Question: i have a <URL>. Here are some example rows:
'''
computer 2015-11-26 08:47:00 86
computer 2015-11-26 08:48:00 78
computer 2015-11-26 08:49:00 61
computer 2015-11-26 08:50:00 50
computer 2015-11-26 08:51:00 53
computer 2015-11-26 08:52:00 61
computer 2015-11-26 08:53:00 60
computer 2015-11-26 08:54:00 50
computer 2015-11-26 08:55:00 91
computer 2015-11-26 08:56:00 99
computer 2015-11-26 08:57:00 75
computer 2015-11-26 08:58:00 105
computer 2015-11-26 08:59:00 67
computer 2015-11-26 09:00:00 63
'''
I want to plot line chart like this:

how can i do this?
i try <URL>, but i didnt do it
'''
plt.bar()
plt.xticks()
plt.ylabel()
plt.title()
plt.savefig()
plt.show()
'''
how can i devolop this code?
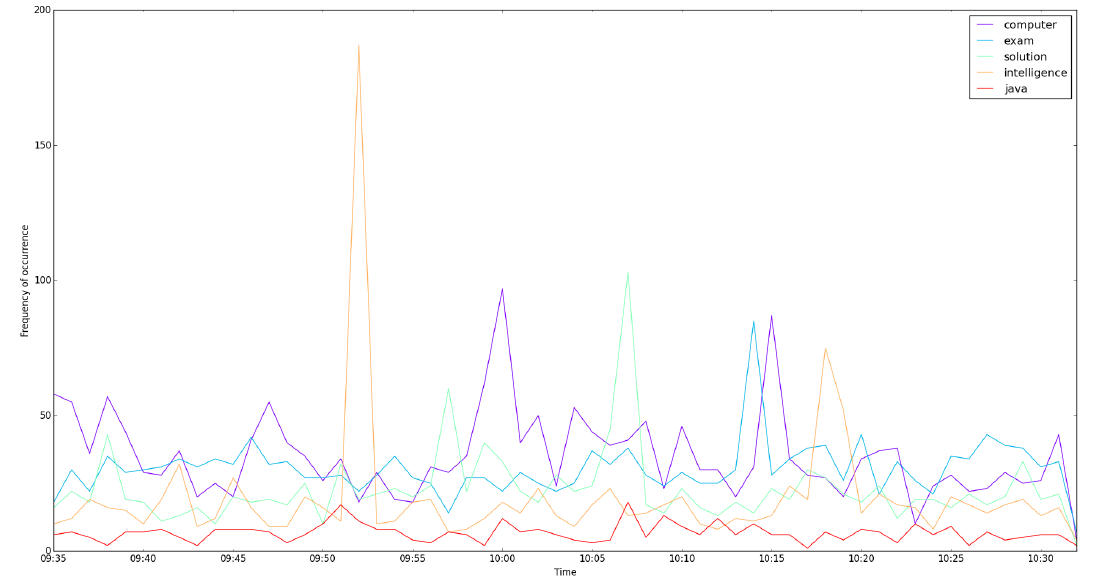
Answer: You can use pandas for parsing. Perhaps you can look into groupby functions of pandas to make the code better, but this is a working example (python 3.x)
'''
import matplotlib.pyplot as plt
import pandas as pd
df = pd.read_csv('t.txt', delim_whitespace=True, header=None, parse_dates={'Dates': [1, 2]})
plt.figure()
l_h = []
for identifier in df[0].unique():
h, = plt.plot(df[df[0]==identifier]['Dates'], df[df[0]==identifier][3], label=identifier)
l_h.append(h)
plt.legend(handles=l_h)
plt.show()
'''
<URL>